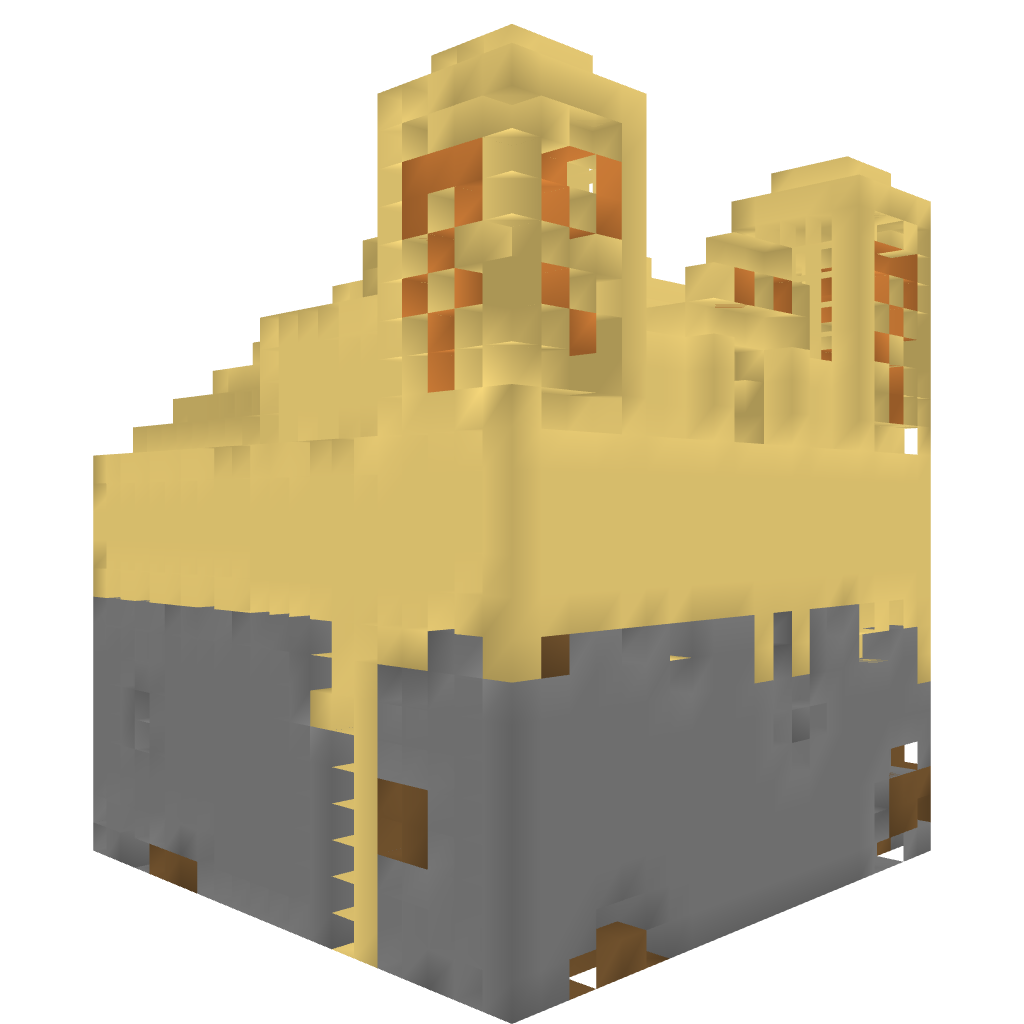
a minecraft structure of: Default desert temple good quality a lot of earth